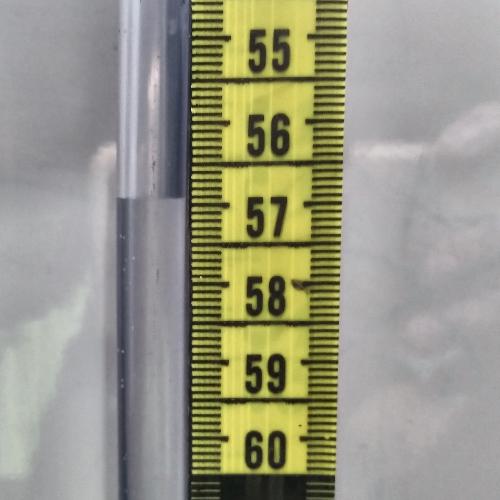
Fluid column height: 56.9 cm